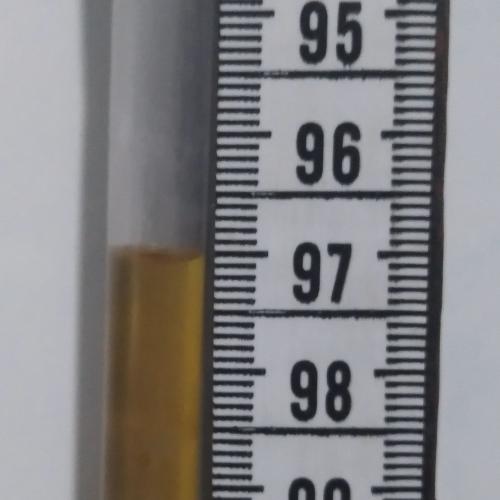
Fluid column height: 97.0 cm